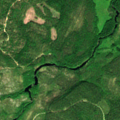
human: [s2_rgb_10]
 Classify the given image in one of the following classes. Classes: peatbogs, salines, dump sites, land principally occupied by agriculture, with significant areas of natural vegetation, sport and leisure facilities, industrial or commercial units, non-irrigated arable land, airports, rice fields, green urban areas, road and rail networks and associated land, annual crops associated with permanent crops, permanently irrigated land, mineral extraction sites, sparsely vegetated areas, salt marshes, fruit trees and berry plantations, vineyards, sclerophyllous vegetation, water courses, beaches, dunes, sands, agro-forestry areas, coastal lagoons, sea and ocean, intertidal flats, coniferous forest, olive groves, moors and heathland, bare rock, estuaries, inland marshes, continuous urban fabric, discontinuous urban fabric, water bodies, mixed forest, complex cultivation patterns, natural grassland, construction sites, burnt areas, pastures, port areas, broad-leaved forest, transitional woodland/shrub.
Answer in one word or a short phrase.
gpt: coniferous forest, mixed forest